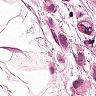
Metastatic tissue present: yes